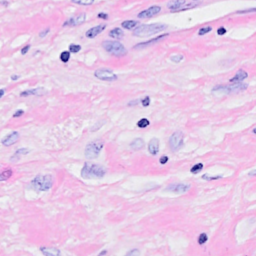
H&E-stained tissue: Breast